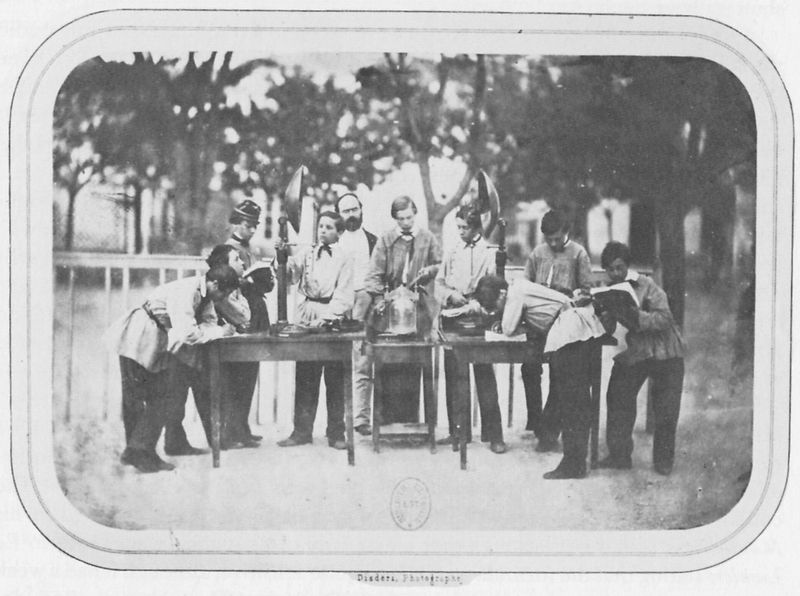
Titel: Die Physik
Künstler: Andrè Adolphe Eugené Disdéri
Standort: Paris
Institution: Bibliothèque Nationale.
Schlagwörter: baum, blätter, gruppe, laub, mann, weiß, bäume, landschaft, menschen, zola, glas, grau, hell, holz, hut, männer, schwarz, strasse, tisch, tische, park, zaun, alt, bart, bärte, hemd, hose, mütze, rahmen, schale, schüssel, stehen, gruppenportrait, gruppenporträt, natur, haare, aufführung, schleifen, fliegen, oval, rund, garten, schrift, bücher, lehrer, schuhe, schule, unterricht, hosen, jungen, arbeiten, russland, allee, platz, bank, arbeiter, soldaten, symmetrie, lesen, geländer, junge, fliege, foto, fotografie, photographie, buch, jungs, draußen, schwarz weiss, beamte, text, uniform, soldat, kittel, trand, stempel, gruppenbild, vertrag, wissenschaftler, photo, beugen, schreiben, leser, schüsseln, schüler, lernen, abgerundet, drausen, kolonie, wissenschaft, lektüre, schwarz/weiß, lsen, professor, studenten, versuch, hören, experiment, lautsprecher, physik, untericht, physiker, grammophon, audioprobe, auditiv, beschallung, bucher, eintragen, hörprobe, jugendakademie, klassentreffen, lehrer und schüler, schellackplatte, stempelabdruck, versuchsaufbau, vertonung, beschäftigt, #buch, wissentschfler